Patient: sex F, age 62
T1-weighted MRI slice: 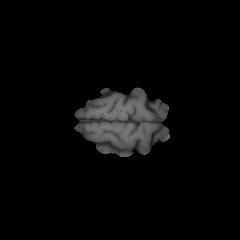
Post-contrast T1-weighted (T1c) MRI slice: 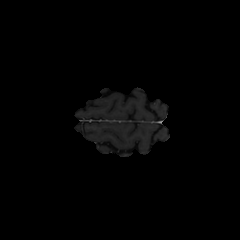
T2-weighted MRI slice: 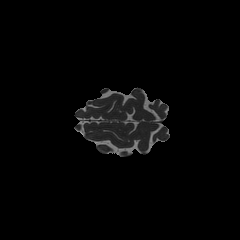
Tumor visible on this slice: no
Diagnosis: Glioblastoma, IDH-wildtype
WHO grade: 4